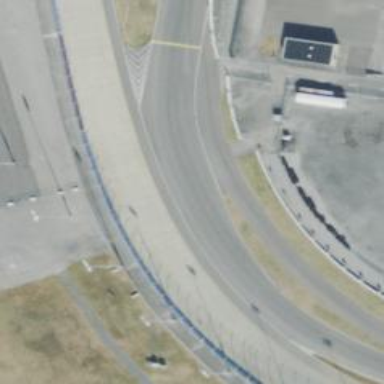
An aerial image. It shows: Motor sport raceway.